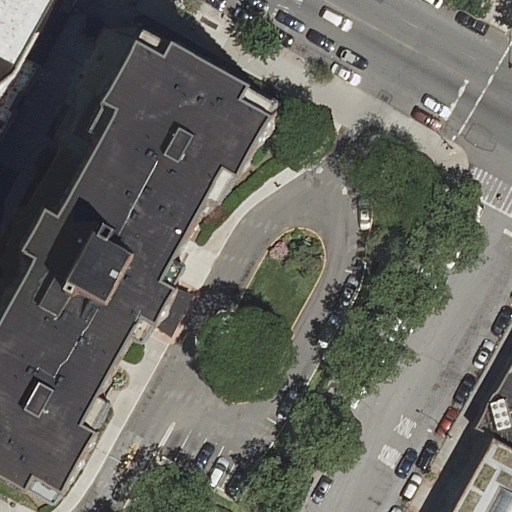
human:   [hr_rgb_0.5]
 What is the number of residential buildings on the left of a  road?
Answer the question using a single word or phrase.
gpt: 2

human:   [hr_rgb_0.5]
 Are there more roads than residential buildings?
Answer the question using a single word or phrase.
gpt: yes

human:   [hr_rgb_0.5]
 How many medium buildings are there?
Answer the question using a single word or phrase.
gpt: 3

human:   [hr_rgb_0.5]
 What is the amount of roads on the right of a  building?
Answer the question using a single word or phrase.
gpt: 7

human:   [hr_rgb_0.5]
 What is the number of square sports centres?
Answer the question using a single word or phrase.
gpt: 0

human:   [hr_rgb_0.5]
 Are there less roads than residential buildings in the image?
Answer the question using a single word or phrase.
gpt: no

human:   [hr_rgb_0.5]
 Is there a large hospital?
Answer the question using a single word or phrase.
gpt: yes

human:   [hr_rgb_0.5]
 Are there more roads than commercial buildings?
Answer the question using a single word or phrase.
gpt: yes

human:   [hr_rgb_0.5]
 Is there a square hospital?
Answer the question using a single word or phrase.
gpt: no

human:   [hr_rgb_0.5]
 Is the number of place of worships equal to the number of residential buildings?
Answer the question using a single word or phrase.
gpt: no

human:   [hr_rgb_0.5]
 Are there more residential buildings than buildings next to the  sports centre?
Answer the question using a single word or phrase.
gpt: no

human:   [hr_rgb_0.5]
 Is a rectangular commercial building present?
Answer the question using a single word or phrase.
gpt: no

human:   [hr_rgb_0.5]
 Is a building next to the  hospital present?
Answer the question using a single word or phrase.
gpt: yes

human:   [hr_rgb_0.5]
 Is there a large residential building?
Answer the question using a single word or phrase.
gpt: yes

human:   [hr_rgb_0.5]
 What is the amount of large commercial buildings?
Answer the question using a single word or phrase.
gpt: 0

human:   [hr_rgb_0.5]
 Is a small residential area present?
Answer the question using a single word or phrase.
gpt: yes